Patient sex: M
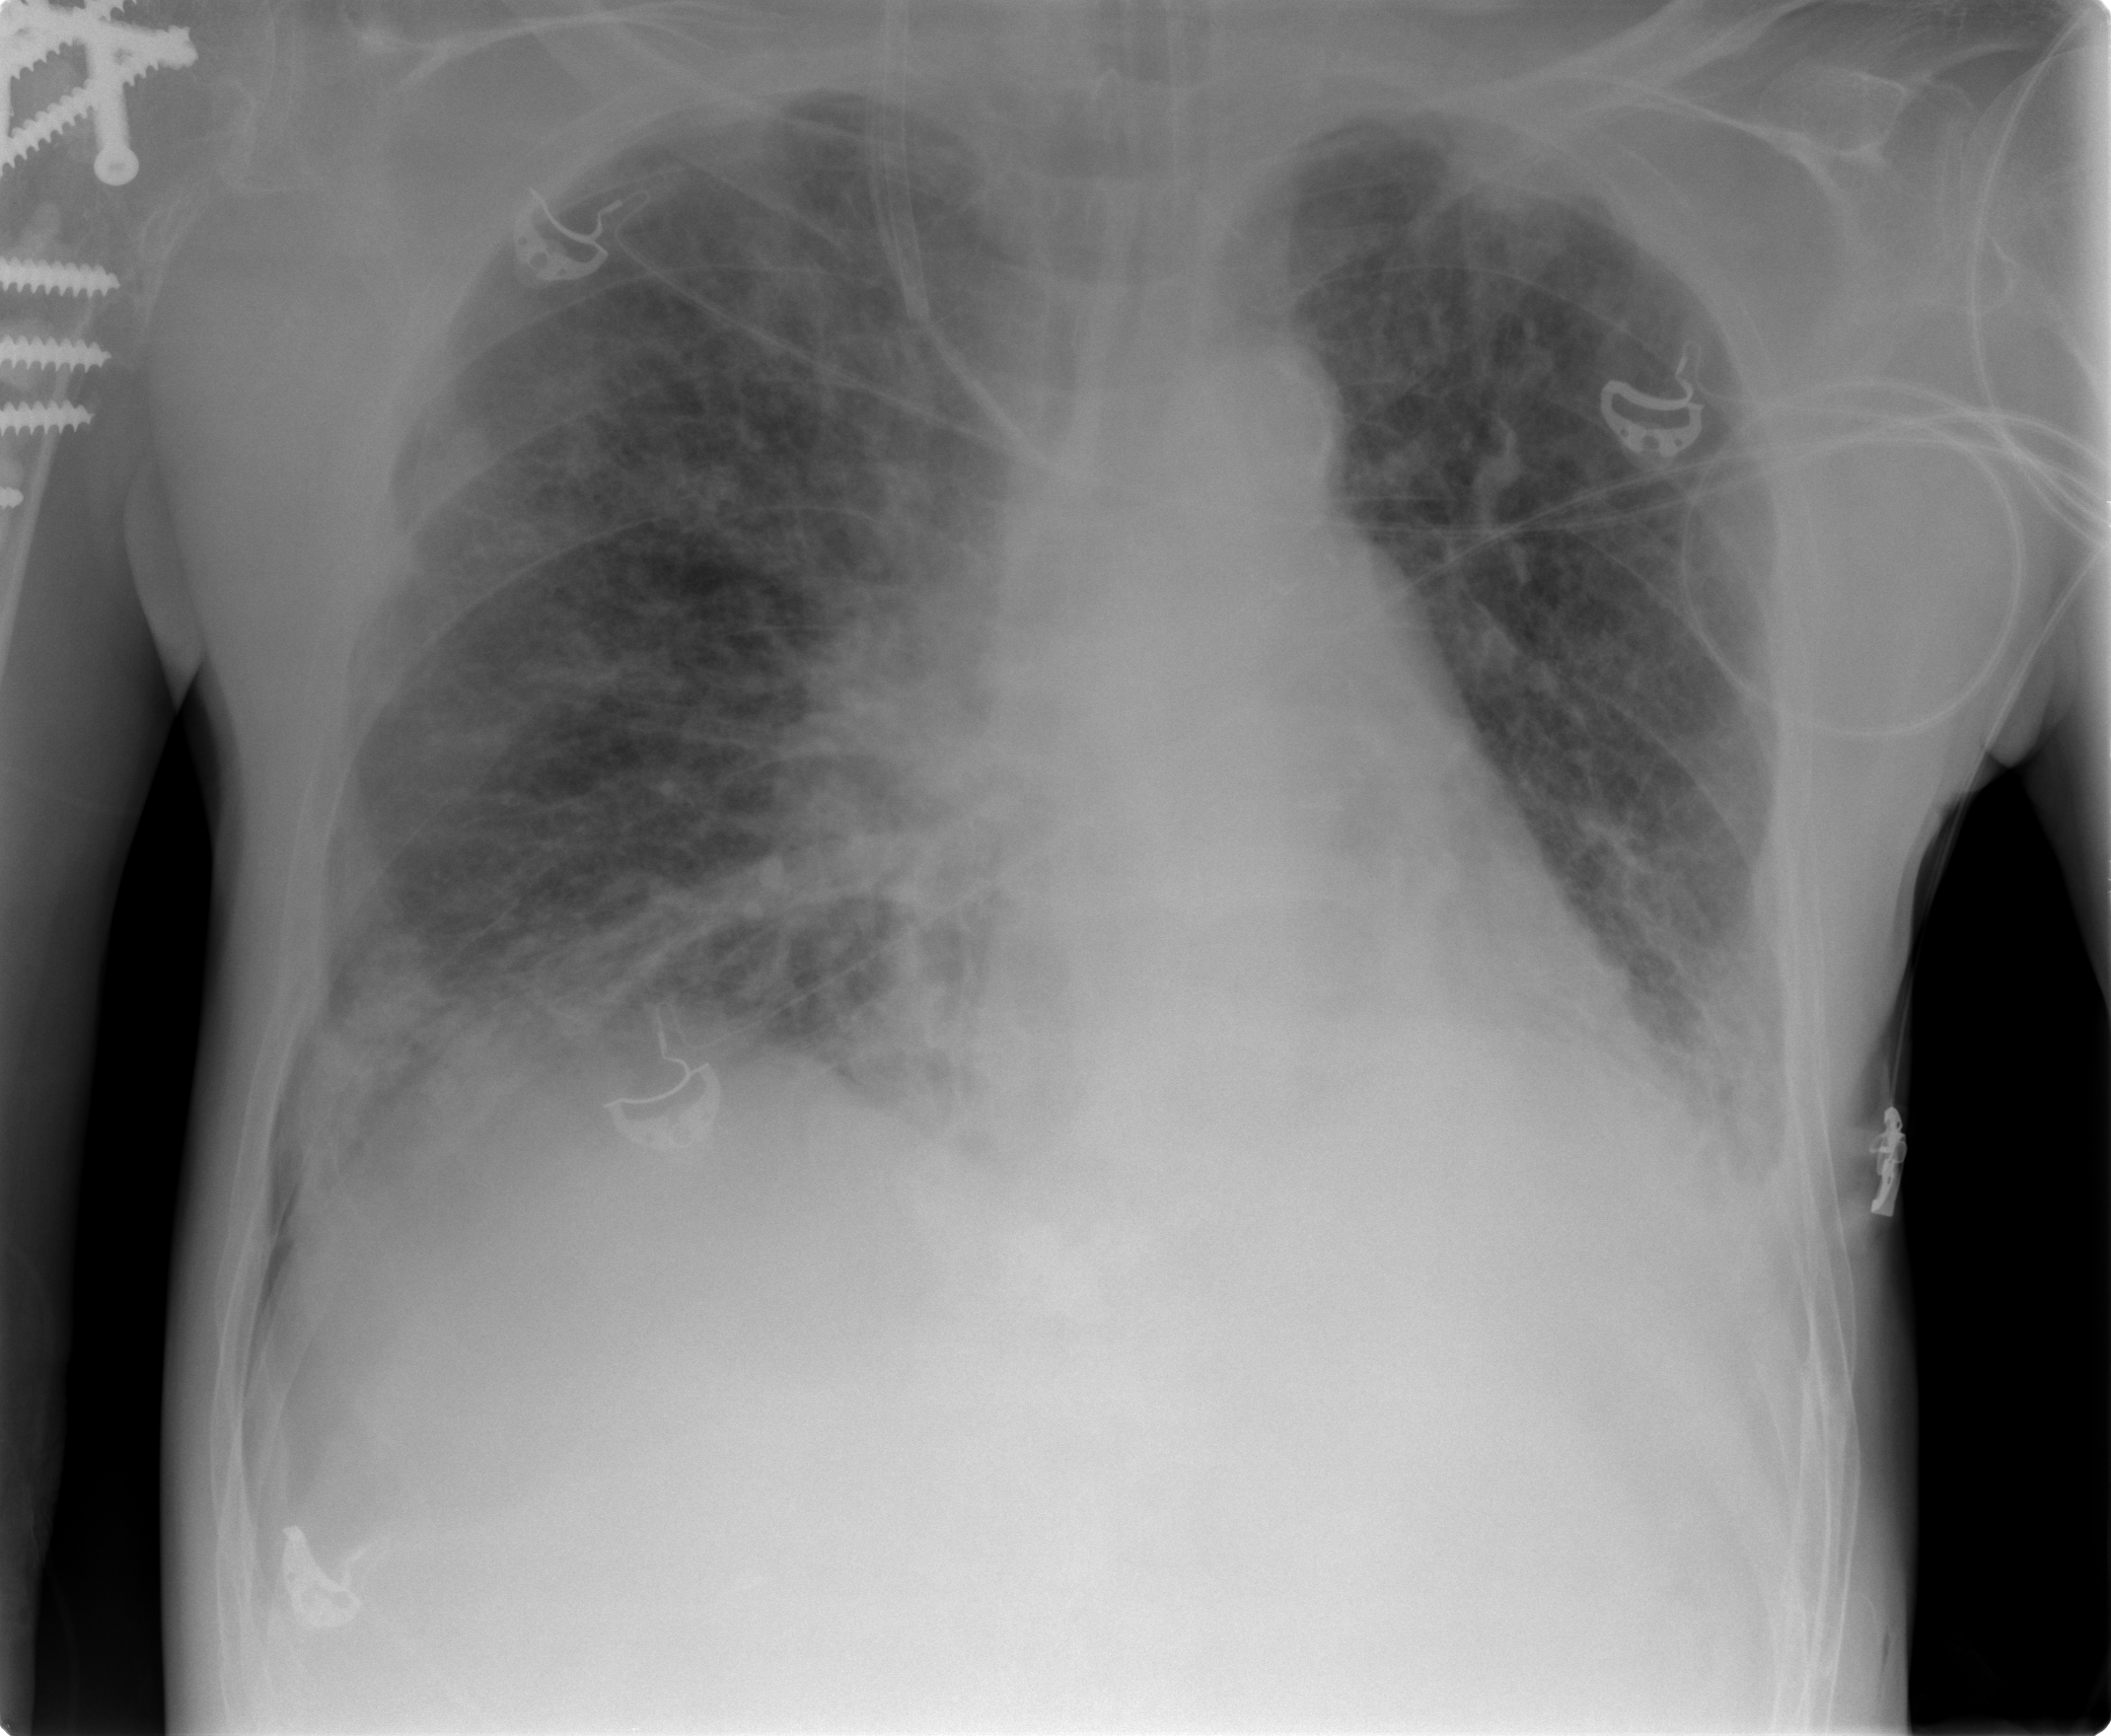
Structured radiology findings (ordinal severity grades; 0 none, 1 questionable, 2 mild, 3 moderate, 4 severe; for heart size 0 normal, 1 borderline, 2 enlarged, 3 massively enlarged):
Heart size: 0
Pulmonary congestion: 3
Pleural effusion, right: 0
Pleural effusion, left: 0
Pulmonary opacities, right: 3
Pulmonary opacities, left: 2
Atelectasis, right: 3
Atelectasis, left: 3